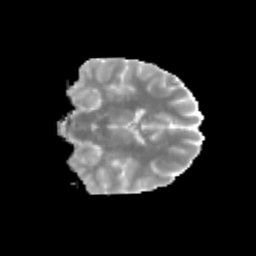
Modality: MD
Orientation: coronal
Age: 13
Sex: female
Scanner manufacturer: siemens
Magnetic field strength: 3 T
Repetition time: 3.8 s
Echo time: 0.07 s